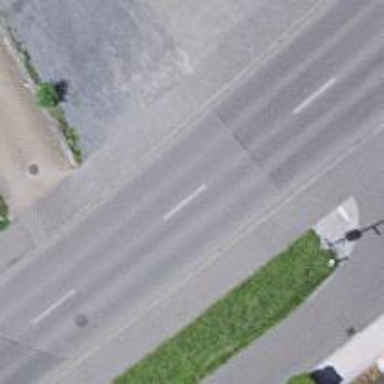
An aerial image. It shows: Tertiary road with asphalt surface and sidewalks on both sides.